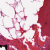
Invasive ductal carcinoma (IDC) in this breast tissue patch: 0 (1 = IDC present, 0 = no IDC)